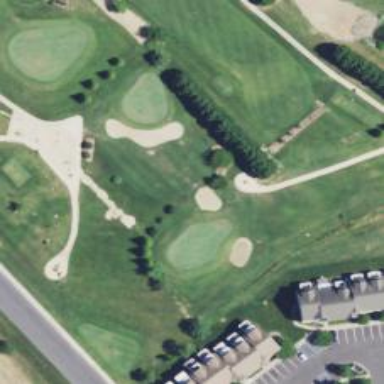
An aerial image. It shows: Service road used as golf cart path.